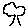
Label: tree